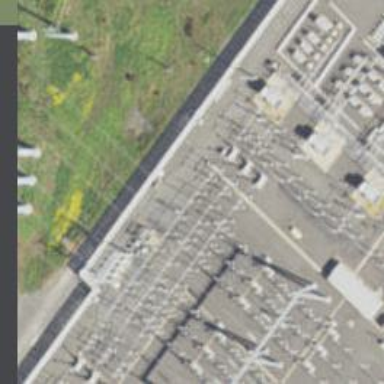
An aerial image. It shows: Switch used for power control.